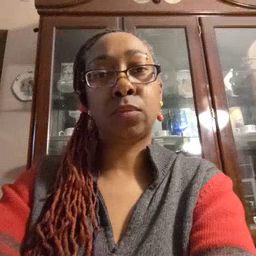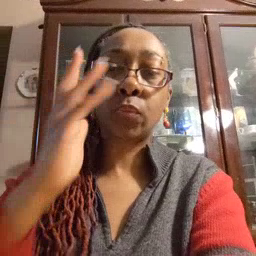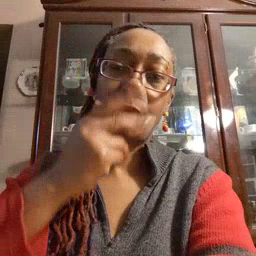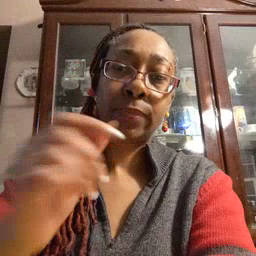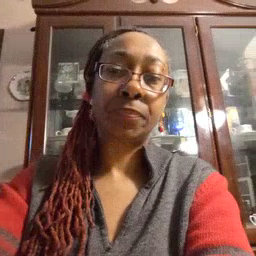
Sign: pretty